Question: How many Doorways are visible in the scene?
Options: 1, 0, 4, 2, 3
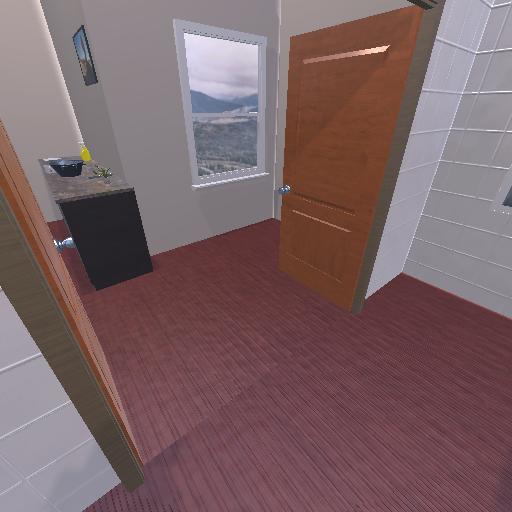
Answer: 1